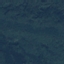
Label: Forest